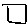
Label: square